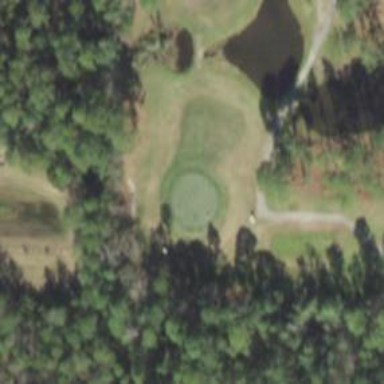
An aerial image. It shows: Golf hole.